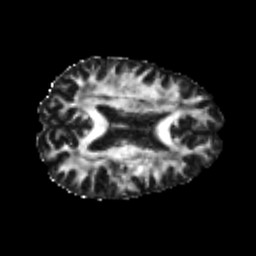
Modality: FA
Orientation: axial
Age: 24
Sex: male
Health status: healthy
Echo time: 0.074 s